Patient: sex M, age 68
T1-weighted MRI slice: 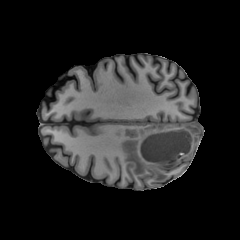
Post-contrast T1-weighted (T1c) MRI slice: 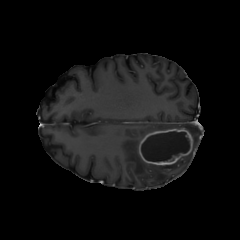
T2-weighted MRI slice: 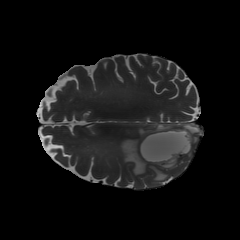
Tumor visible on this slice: yes
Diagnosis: Glioblastoma, IDH-wildtype
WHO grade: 4